Question: Something strange is happening in my web application. I have a static dictionary that I use to hold a collection of simple objects that hold two variables:
'''
static Dictionary<string, linkButtonObject> linkButtonDictonary = new Dictionary<string, linkButtonObject>();
'''
I have a gridview with linkbuttons, data about each one is associated with its button.UniqueId in the Dictionary:
'''
protected void hoursReportGridView_OnRowDataBound(Object sender, GridViewRowEventArgs e)
{
LinkButton btn = (LinkButton)e.Row.FindControl("taskLinkButton");
linkButtonObject currentRow = new linkButtonObject();
currentRow.storyNumber = e.Row.Cells[3].Text;
currentRow.TaskName = e.Row.Cells[5].Text;
linkButtonDictonary.Add(btn.UniqueID, currentRow);
}
'''
Then when the linkbutton is clicked I pull look up the values in the dictionary using the UniqueId, use them in a SQL query and use the retrieved data to populate a gridview, labels and show a popup:
'''
protected void taskLinkButton_Click(object sender, EventArgs e)
{
//create linkbutton object from sender
LinkButton btn = (LinkButton)sender;
//get a list of data relevant to column
string[] infoData = getInfoData(linkButtonDictonary[btn.UniqueID].storyNumber,
linkButtonDictonary[btn.UniqueID].TaskName);
//assign content of list to labels and gridview
productDatabaseLabel.Text = infoData[0];
storyNumberDatabaseLabel.Text = infoData[1];
taskDatabaseLabel.Text = infoData[2];
pointPersonDatabaseLabel.Text = infoData[3];
SqlDataSource6.SelectParameters["storynumber"].DefaultValue = linkButtonDictonary[btn.UniqueID].storyNumber;
SqlDataSource6.SelectParameters["tasktitle"].DefaultValue = linkButtonDictonary[btn.UniqueID].TaskName;
infoGridView.DataBind();
//show popup
MPE.Show();
}
'''
This all works great and I can click any of the linkbuttons and they correctly create and populate the popup and show it.
My issue is that if I leave the page idle for a few minuites and then click a linkbutton I get the error:

What am I doing wrong and how do I fix it?
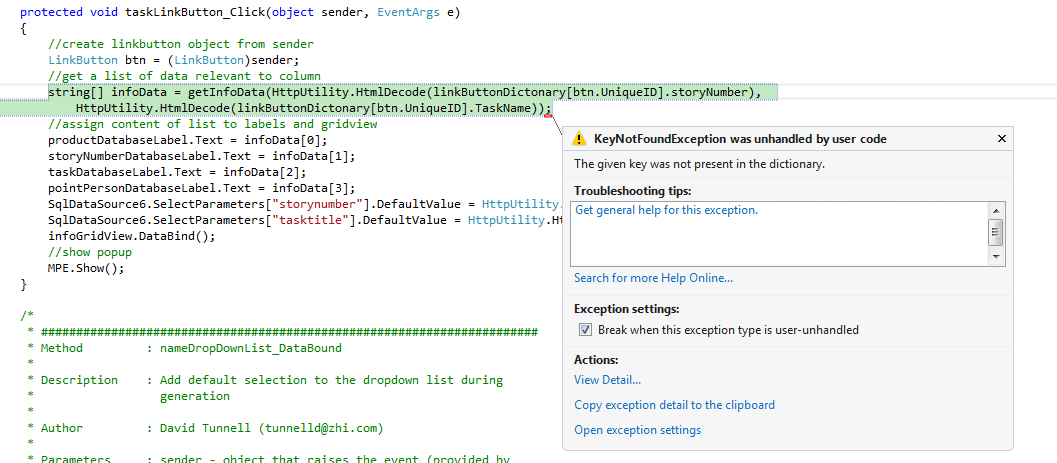
Answer: You will lose the static data every time the AppDomain ends, which it will do from time-to-time, for example when IIS decides to recycle your worker process.
See this from somebody who can explain it much better than me! <URL>
You need to seek out an alternative data storage pattern. Statics are not the way forward for what you are looking to achieve.